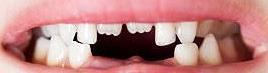
Condition: hypodontia